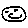
Label: smiley face